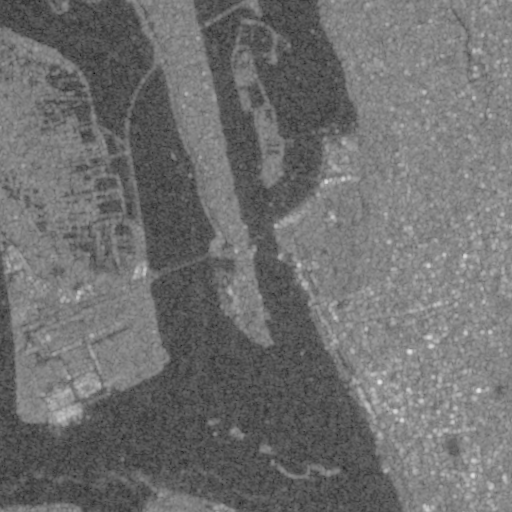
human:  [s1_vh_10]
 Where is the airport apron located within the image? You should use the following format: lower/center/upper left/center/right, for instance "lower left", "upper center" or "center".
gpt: The airport apron is located in the lower left of the image.
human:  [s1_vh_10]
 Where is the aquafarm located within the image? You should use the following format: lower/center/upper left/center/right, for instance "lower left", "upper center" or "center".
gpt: The aquafarm is located in the upper center of the image.
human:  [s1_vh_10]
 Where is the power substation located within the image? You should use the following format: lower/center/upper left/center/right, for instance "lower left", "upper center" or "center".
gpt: The power substation is located in the center right of the image.
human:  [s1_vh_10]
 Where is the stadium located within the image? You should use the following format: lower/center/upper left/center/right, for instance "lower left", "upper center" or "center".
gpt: The stadium is located in the lower right of the image.
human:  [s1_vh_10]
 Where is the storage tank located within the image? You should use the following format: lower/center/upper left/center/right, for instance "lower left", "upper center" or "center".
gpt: The storage tank is located in the center right of the image.
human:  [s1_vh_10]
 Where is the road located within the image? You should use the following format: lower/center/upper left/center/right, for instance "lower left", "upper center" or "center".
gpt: There is no road in the image.

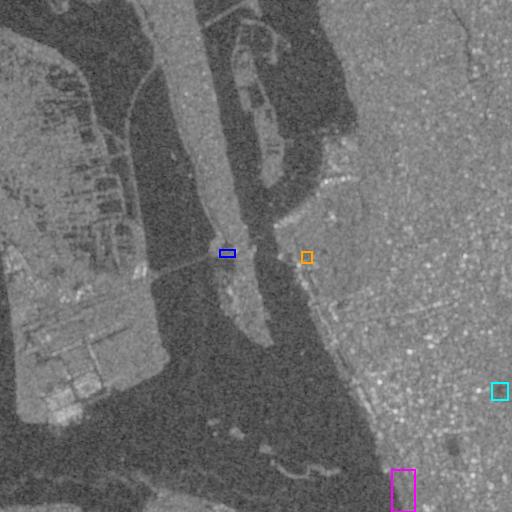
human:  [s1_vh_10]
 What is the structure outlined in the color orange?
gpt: The structure outlined in orange is a gas station.
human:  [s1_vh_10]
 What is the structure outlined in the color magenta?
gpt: The structure outlined in magenta is a park.
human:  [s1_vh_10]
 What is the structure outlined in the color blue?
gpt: The structure outlined in blue is a parking lot.
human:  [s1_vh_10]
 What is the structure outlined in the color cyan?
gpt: The structure outlined in cyan is a stadium.
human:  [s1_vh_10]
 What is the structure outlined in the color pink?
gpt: There is no pink outline.